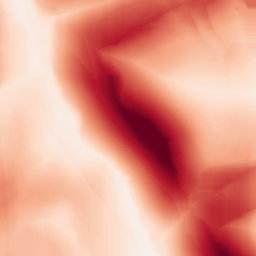
Category: morphological
Decomposition family: morphological_square
Decomposition parameters: operation: gradient
size: 50
Upsampling method: bicubic_3x
Upsampling parameters: scale: 3
Upsampling scale: 3